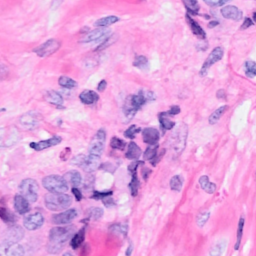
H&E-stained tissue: Breast